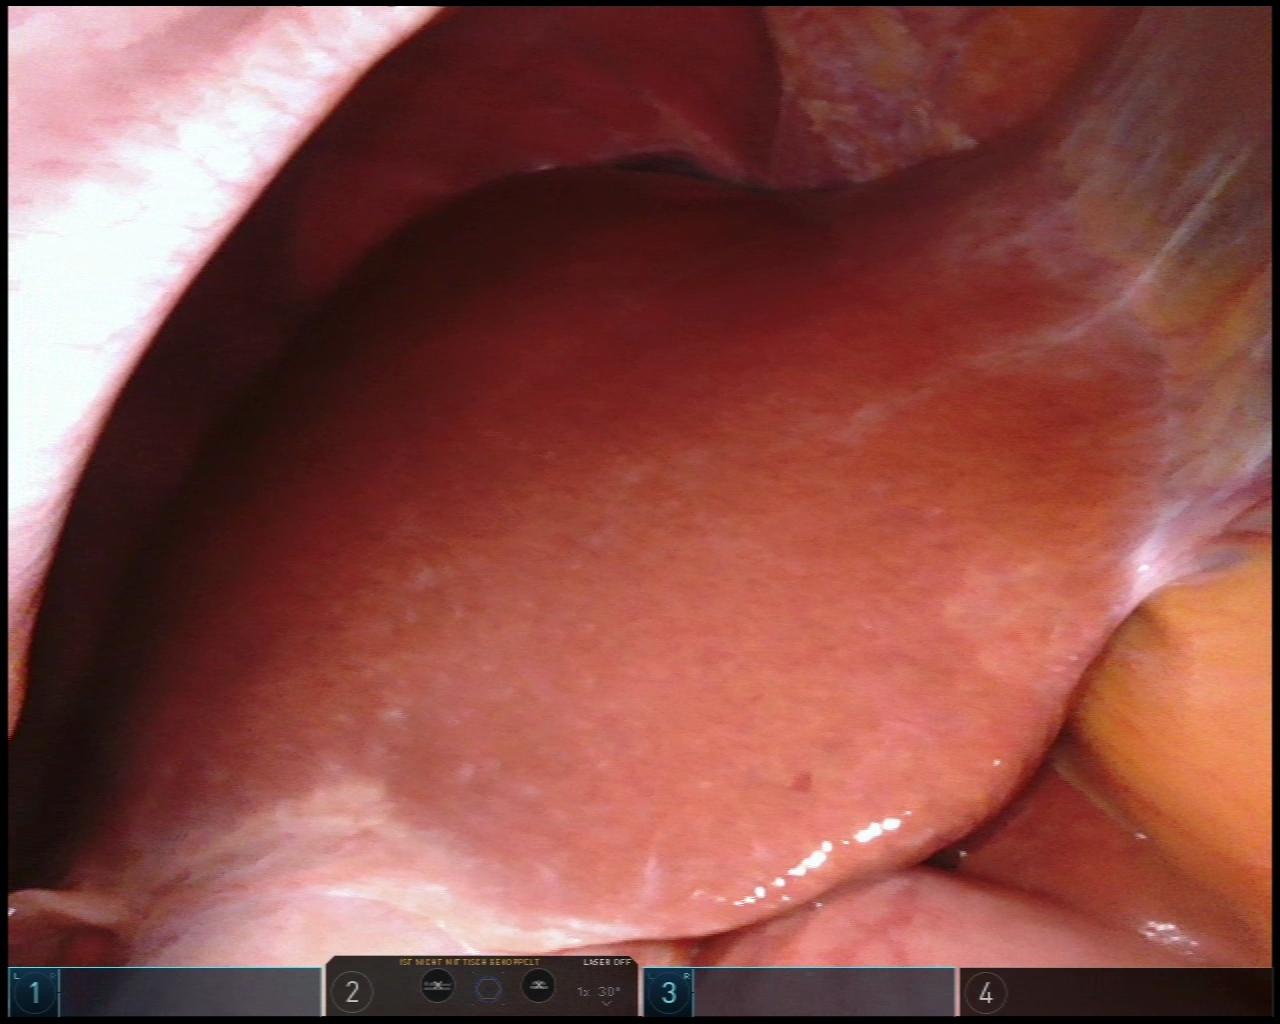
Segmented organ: liver
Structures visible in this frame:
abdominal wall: yes
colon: no
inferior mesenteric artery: no
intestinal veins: no
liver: yes
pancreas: no
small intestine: no
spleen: no
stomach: yes
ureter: no
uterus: no
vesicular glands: no